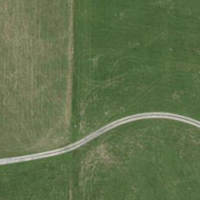
EUNIS habitat code: 24
Species observed at this site:
Lanius collurio
Aphantopus hyperantus
Pernis apivorus
Pieris rapae